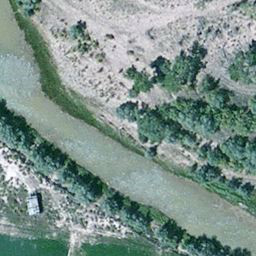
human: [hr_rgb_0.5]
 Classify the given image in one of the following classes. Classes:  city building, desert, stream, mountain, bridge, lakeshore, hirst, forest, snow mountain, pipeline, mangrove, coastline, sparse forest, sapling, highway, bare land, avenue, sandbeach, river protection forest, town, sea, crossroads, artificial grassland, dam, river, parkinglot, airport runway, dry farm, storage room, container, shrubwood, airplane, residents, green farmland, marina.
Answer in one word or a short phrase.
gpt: river